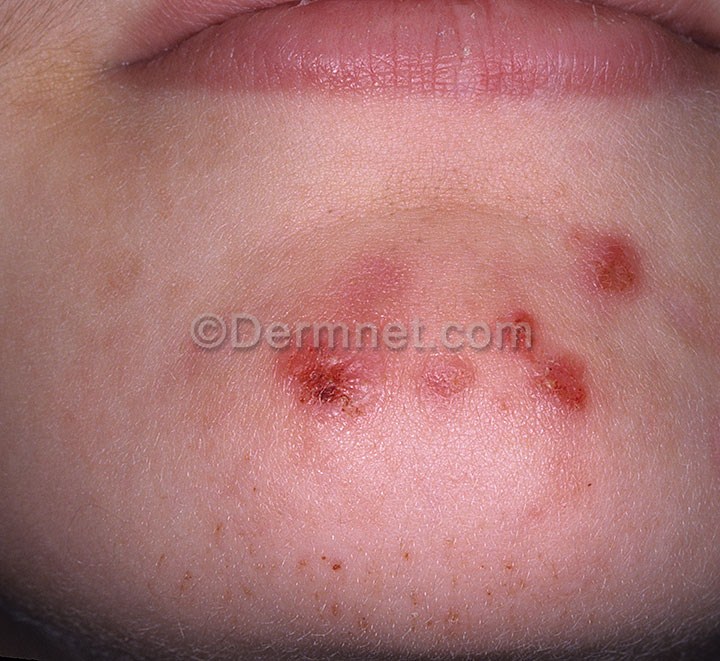
Disease: Acne and Rosacea Photos